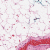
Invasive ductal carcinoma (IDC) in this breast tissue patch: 0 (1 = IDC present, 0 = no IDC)